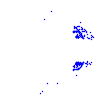
Particle: electron